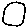
Label: circle